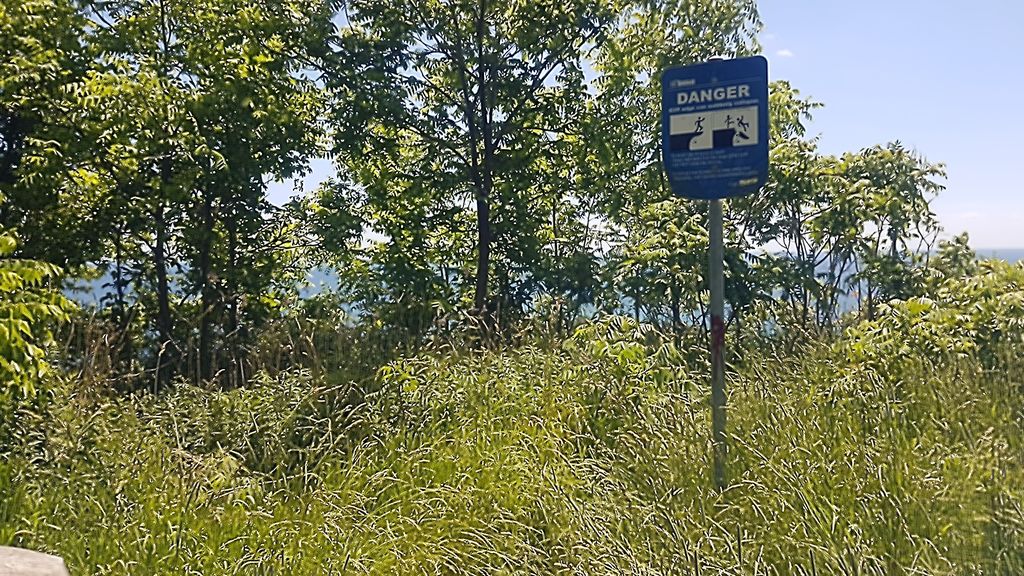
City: toronto